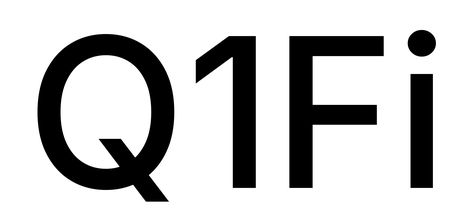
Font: Inter_Medium